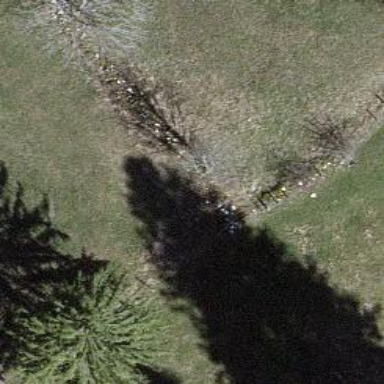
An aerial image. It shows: Dry stone wall barrier.